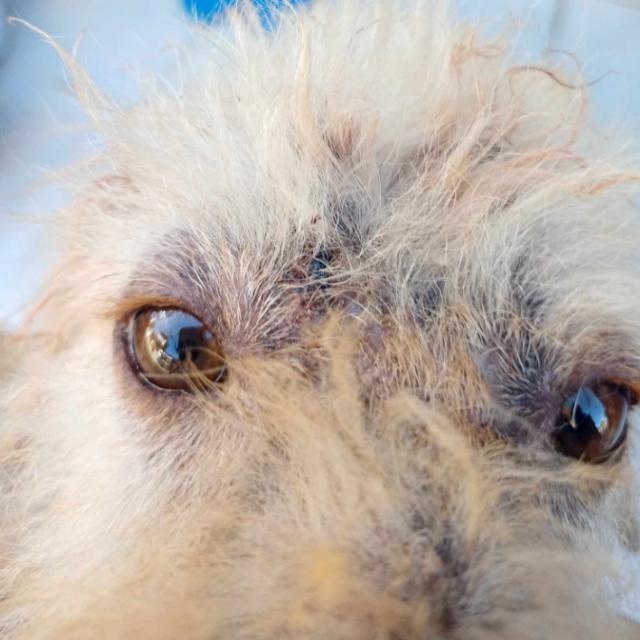
Canine demodicosis (Demodex mange) — caused by Demodex canis mites. Presents with alopecia, follicular papules, pustules, and comedones. Often localized on face and forelimbs.